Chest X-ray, PA view. Patient: 44 years old, sex F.
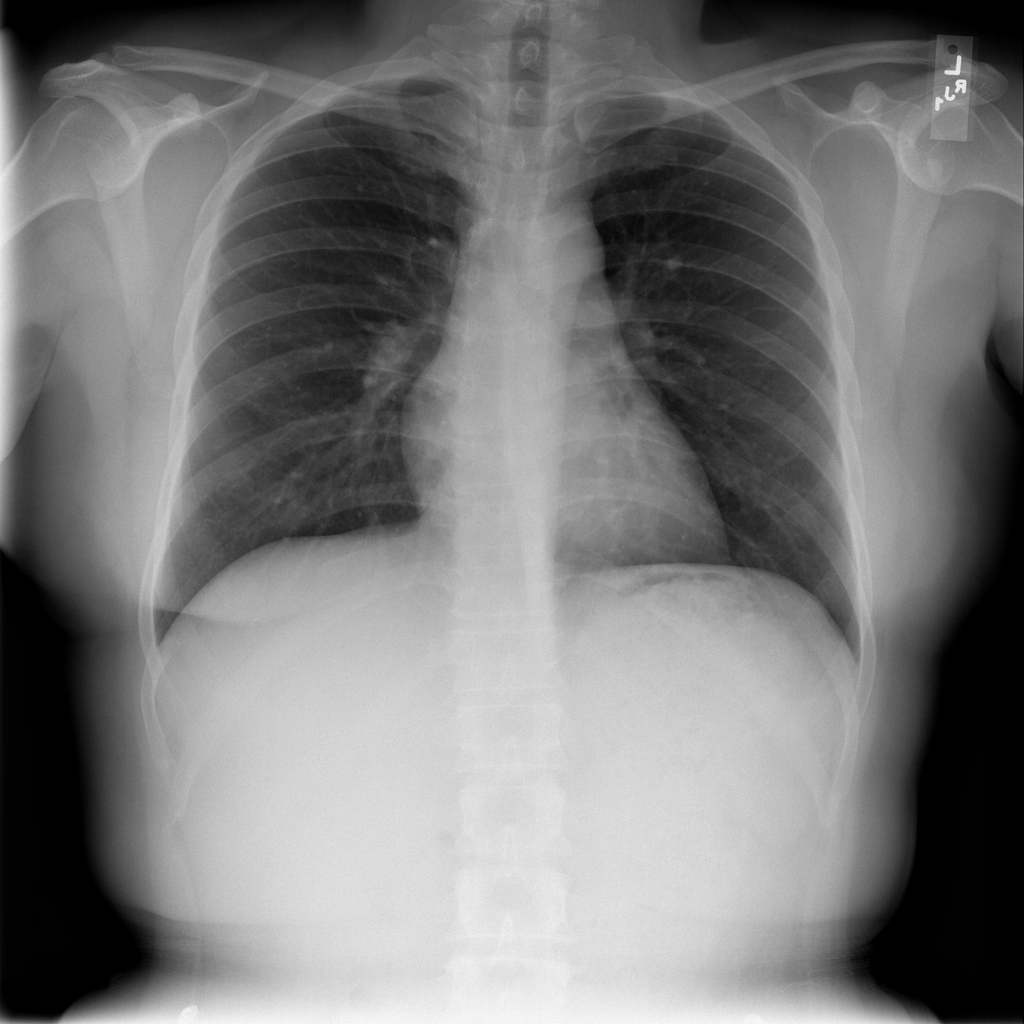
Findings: No Finding